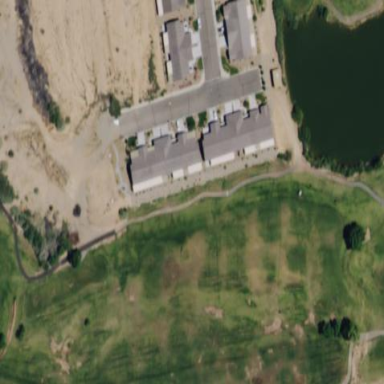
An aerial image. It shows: Rough grass surface on golf course.